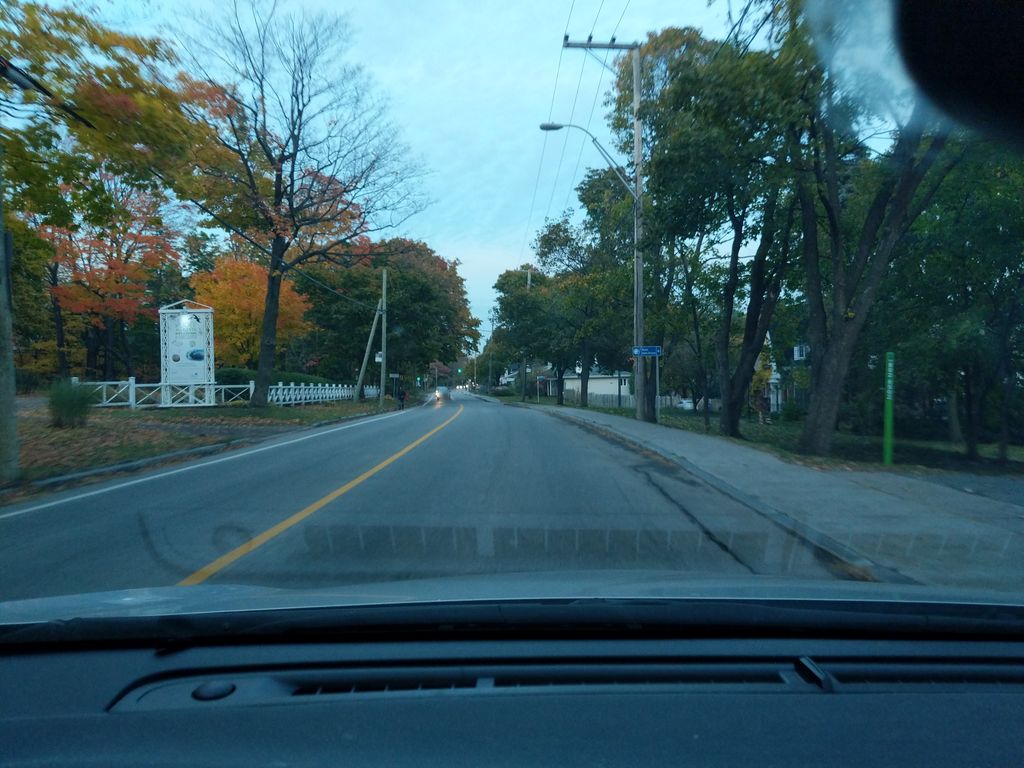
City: quebec_city